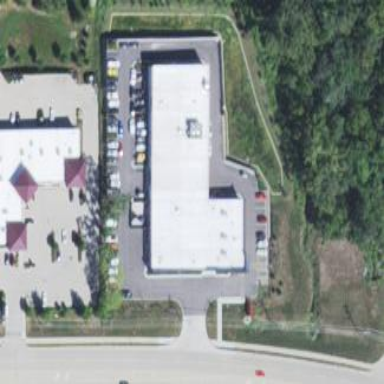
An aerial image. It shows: Building used as car repair shop.